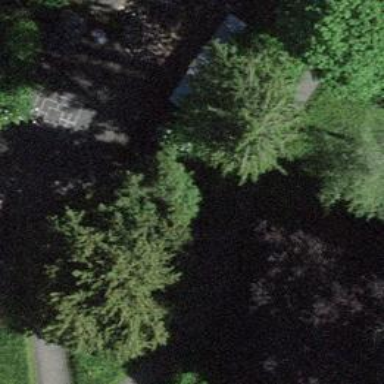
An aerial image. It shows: Paved footway.